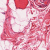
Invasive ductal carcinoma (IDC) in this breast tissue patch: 0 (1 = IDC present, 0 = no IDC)